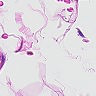
Metastatic tissue present: no